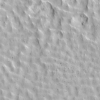
Label: not_dusty